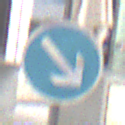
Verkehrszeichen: VorgeschriebeneVorbeifahrtRechts
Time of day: Midday
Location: Outdoor (Urban)
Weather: Overcast
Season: NotSpecified
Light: Natural